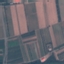
Land use / land cover: PermanentCrop